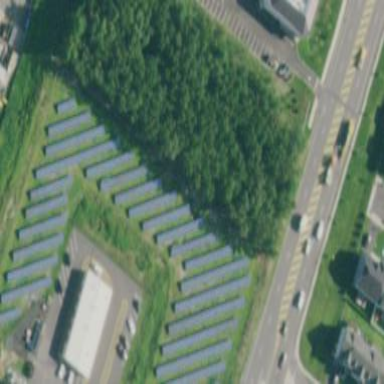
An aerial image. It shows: Solar power plant utilizing photovoltaic technology to produce electricity.